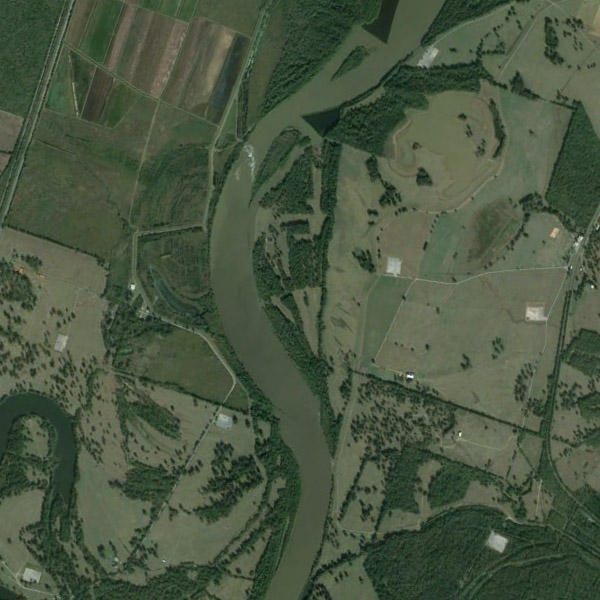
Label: River